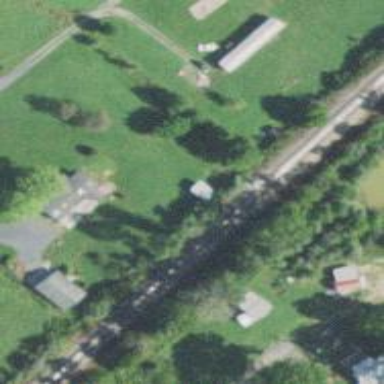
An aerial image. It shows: Railway track.